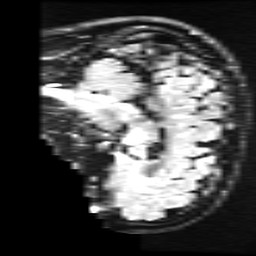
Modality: FLAIR
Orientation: sagittal
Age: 31
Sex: male
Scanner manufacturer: ge
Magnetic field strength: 3 T
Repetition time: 11 s
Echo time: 0.1497 s